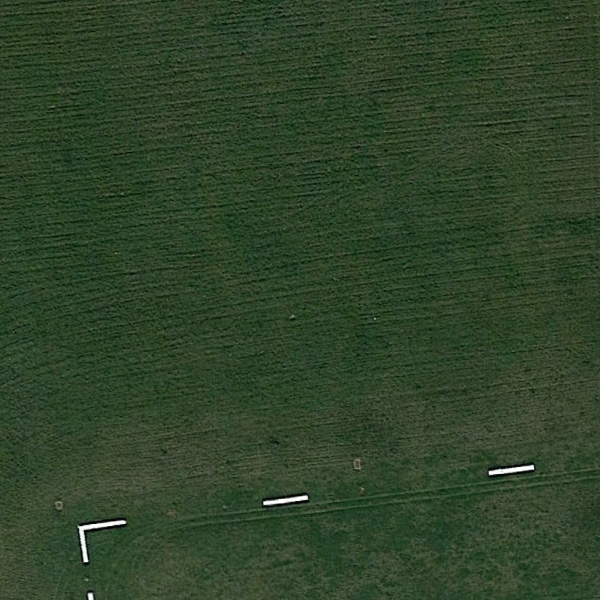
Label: Meadow